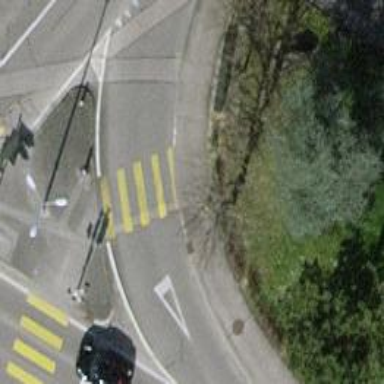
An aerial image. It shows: Uncontrolled road crossing.